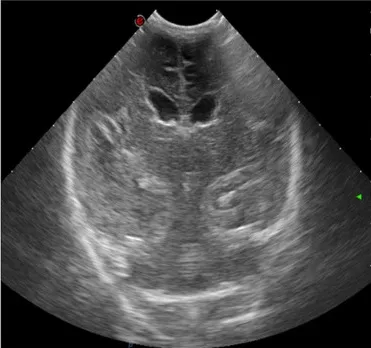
CUS and MRI brain findings of case 3. (D) cUS coronal view, after surgical intervention.
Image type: radiology (ultrasound)